Interaction volume radius: 5 \u00c5
Interaction volume height: 45 \u00c5
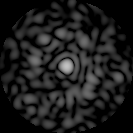
Disorder parameter: 0.8302